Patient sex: M
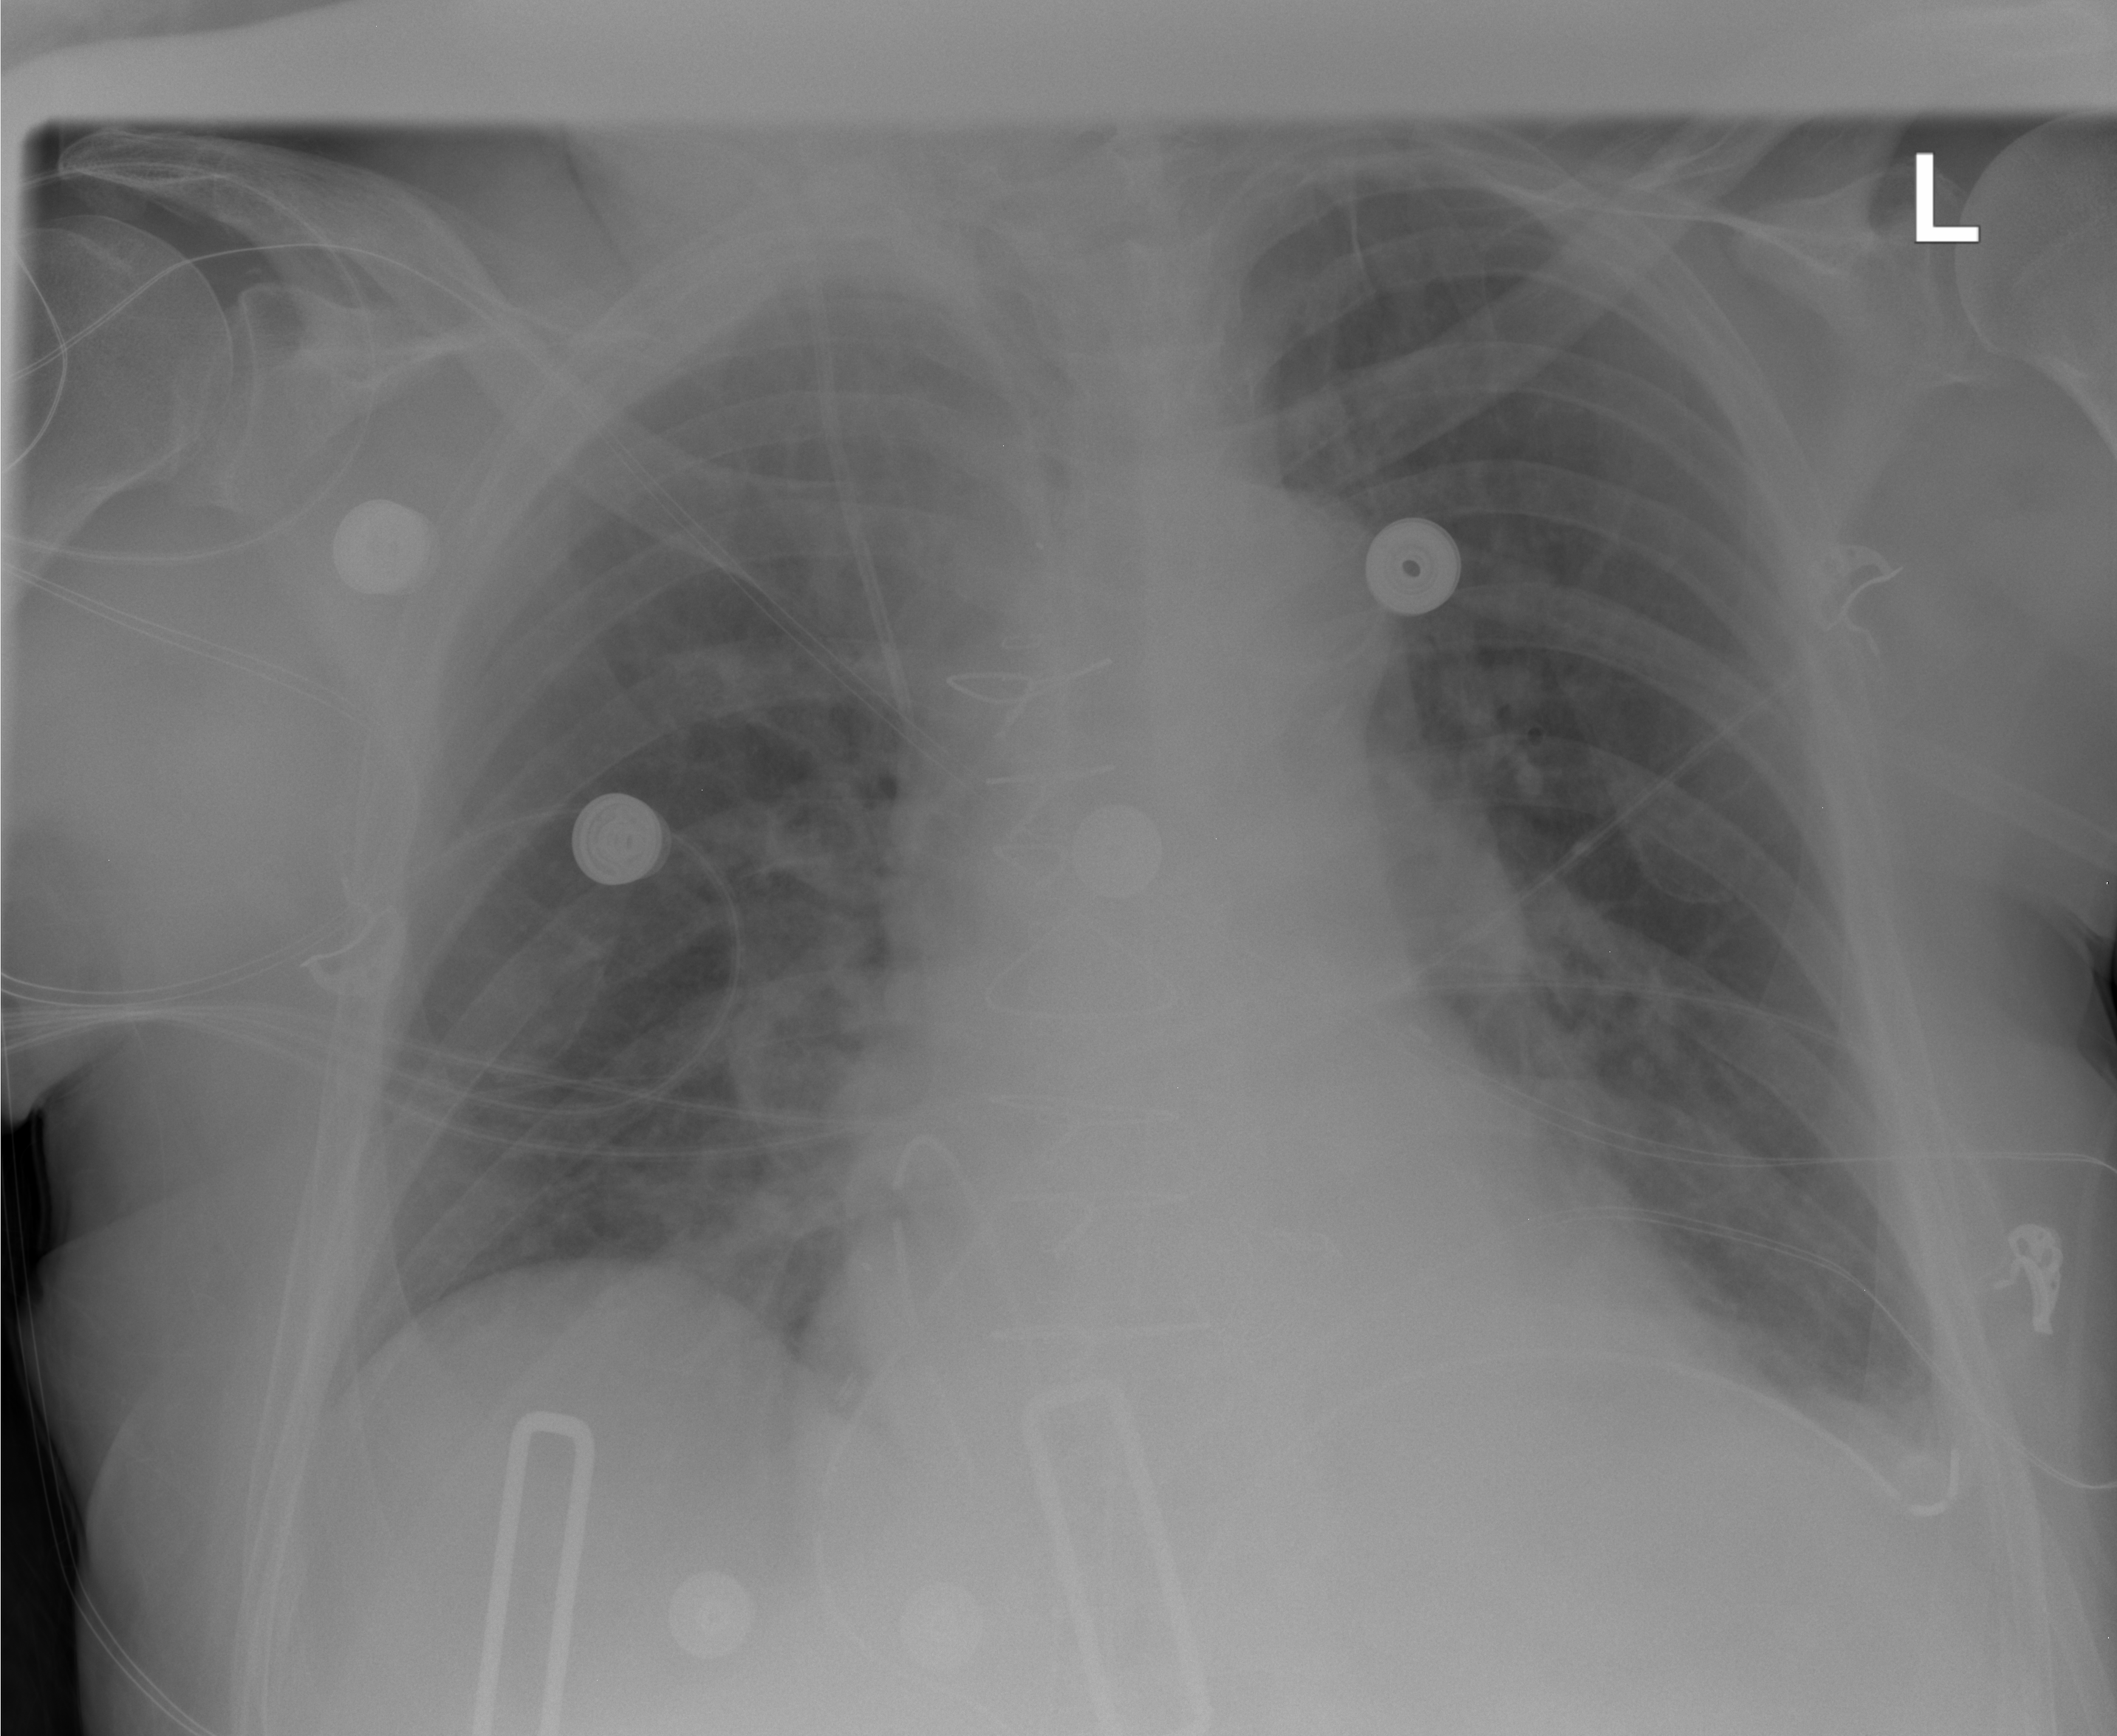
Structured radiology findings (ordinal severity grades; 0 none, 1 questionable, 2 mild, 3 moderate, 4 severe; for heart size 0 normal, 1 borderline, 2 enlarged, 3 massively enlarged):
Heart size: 0
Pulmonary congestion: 0
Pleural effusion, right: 0
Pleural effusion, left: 0
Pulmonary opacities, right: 0
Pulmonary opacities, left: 0
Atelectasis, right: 0
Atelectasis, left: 0